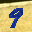
Label: 9